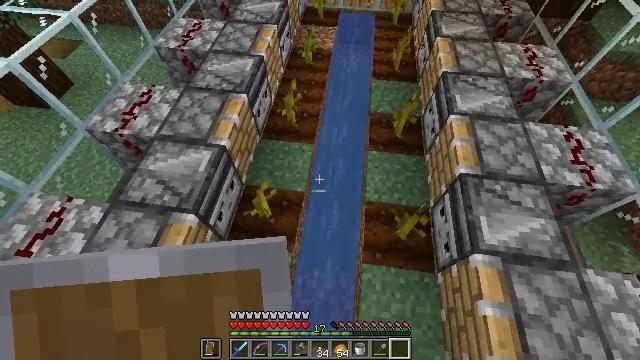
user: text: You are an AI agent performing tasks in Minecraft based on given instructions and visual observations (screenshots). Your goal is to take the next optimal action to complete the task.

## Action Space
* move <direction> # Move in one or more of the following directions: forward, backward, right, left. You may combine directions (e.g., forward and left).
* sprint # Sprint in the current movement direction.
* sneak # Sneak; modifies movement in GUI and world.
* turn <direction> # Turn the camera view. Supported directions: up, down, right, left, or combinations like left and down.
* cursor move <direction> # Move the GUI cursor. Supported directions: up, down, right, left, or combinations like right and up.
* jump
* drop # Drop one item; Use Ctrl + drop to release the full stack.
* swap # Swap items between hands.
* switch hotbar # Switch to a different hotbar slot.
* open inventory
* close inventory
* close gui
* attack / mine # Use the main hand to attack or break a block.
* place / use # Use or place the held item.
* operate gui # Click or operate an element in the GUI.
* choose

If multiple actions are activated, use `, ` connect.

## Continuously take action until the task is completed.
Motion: motion action
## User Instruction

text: Drop a melon slice.
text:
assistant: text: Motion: drop